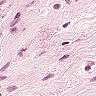
Metastatic tissue present: no